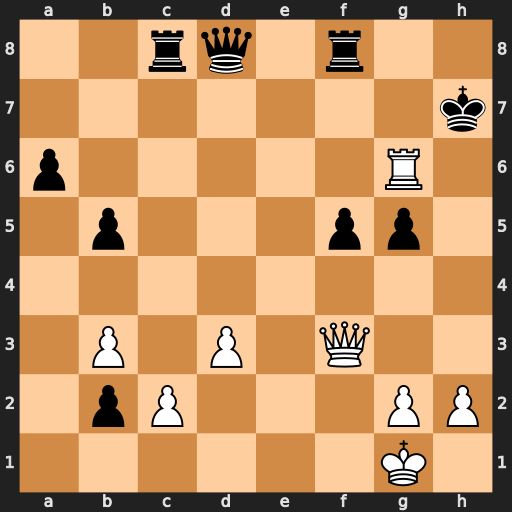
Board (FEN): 2rq1r2/7k/p5R1/1p3pp1/8/1P1P1Q2/1pP3PP/6K1
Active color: w
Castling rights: -
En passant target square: -
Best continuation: Qh5#